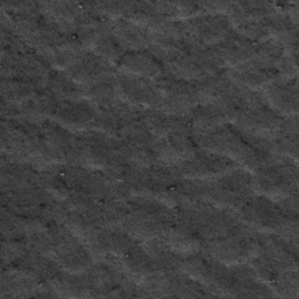
Label: frost